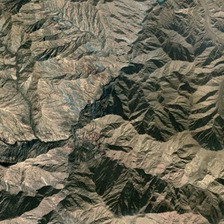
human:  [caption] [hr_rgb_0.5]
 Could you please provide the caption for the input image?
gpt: it is a large piece of yellow mountain .

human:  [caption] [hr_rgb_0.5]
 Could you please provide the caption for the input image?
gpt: it is a large piece of yellow mountain .

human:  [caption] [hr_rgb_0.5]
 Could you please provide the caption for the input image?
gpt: it is a large piece of yellow mountain .

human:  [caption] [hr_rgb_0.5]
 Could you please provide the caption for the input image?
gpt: it is a large piece of yellow mountain .

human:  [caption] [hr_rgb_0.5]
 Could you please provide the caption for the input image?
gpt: it is a large piece of yellow mountain .